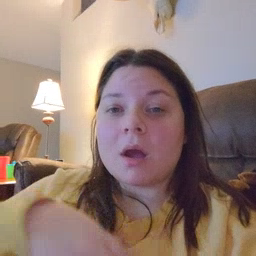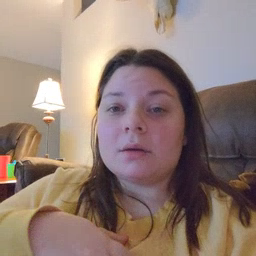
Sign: grandma